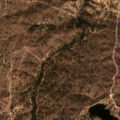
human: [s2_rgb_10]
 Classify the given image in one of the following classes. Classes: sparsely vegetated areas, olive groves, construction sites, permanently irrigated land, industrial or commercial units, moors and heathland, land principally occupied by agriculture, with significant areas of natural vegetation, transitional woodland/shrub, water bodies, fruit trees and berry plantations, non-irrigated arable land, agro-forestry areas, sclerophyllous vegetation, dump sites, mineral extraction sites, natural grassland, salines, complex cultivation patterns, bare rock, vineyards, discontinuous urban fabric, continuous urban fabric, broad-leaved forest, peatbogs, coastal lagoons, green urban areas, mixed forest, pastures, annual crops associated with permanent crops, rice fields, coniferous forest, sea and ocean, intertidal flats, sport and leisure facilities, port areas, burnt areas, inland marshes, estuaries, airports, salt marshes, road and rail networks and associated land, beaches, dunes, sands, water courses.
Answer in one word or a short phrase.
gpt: agro-forestry areas